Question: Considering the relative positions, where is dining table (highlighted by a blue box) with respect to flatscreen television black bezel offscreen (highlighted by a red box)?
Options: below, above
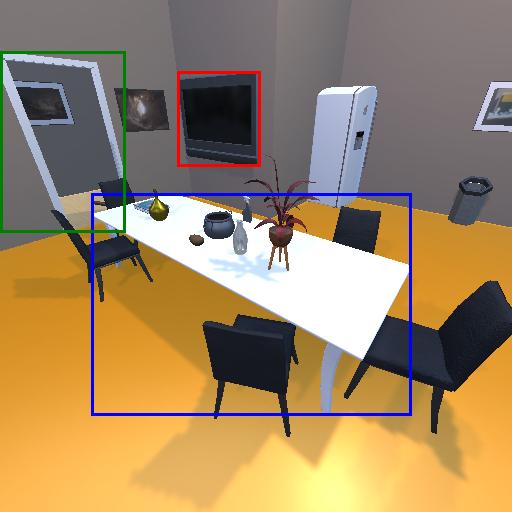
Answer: below